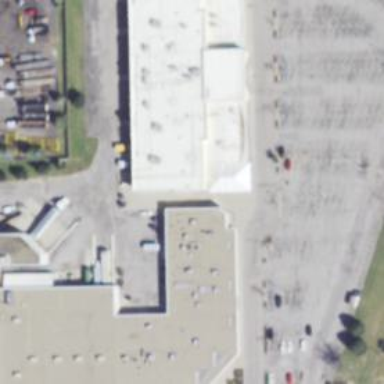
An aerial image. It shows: Retail building.